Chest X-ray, AP view. Patient: 30 years old, sex F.
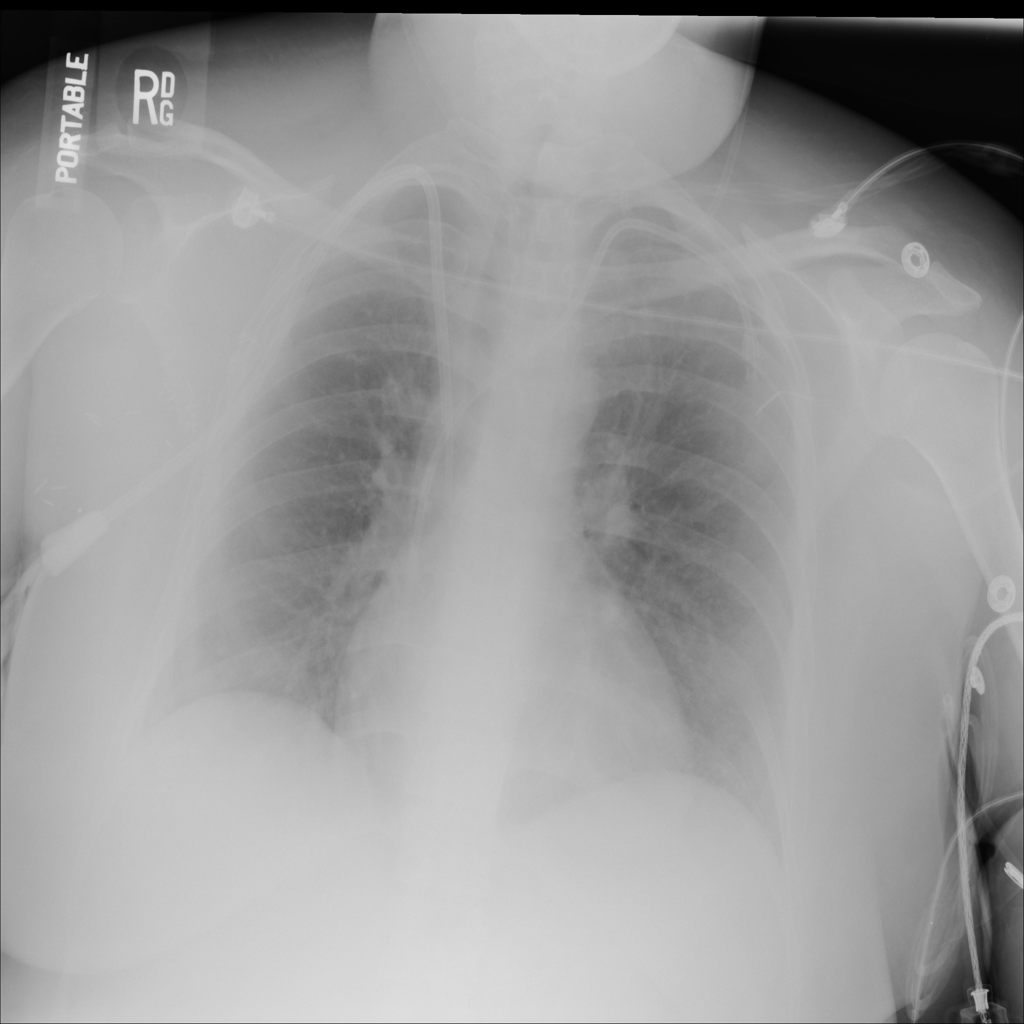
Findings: Effusion